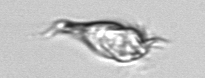
Label: Paratontonia_gracillima